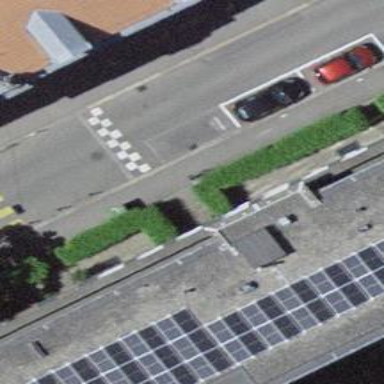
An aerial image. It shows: Footway with asphalt surface that goes through building passage tunnel.